Aerial crown-view tile of a tropical tree (Barro Colorado Island, Panama), acquired 20240813:
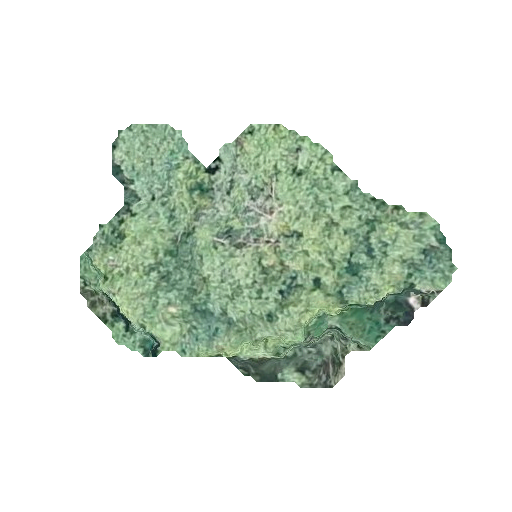
Species: Chrysophyllum cainito
GBIF accepted scientific name: Chrysophyllum cainito
Crown area: 101.728 m²